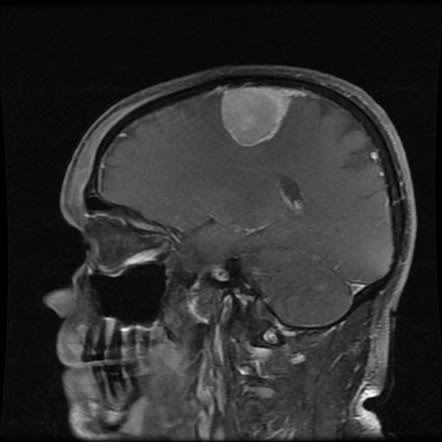
Label: meningioma